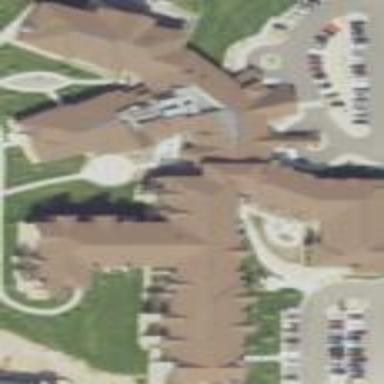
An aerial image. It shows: Nursing home building.